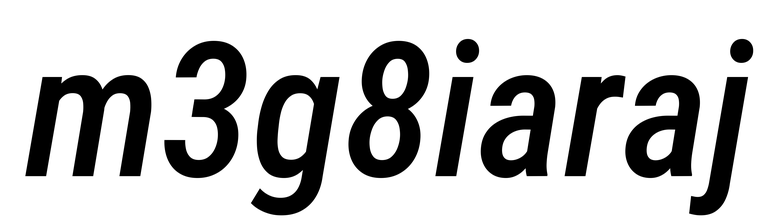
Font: Roboto-Italic_Condensed_Medium_Italic